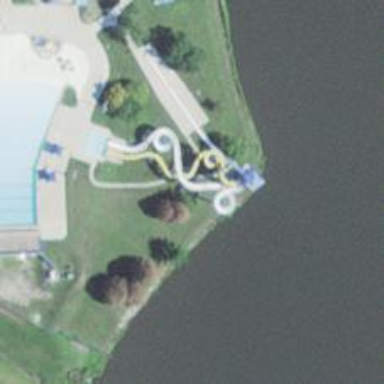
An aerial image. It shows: Water slide attraction.